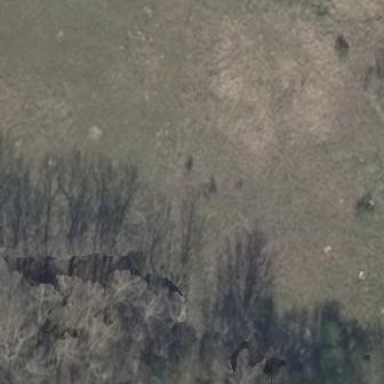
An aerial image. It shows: Beautiful meadow.